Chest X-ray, AP view. Patient: 38 years old, sex F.
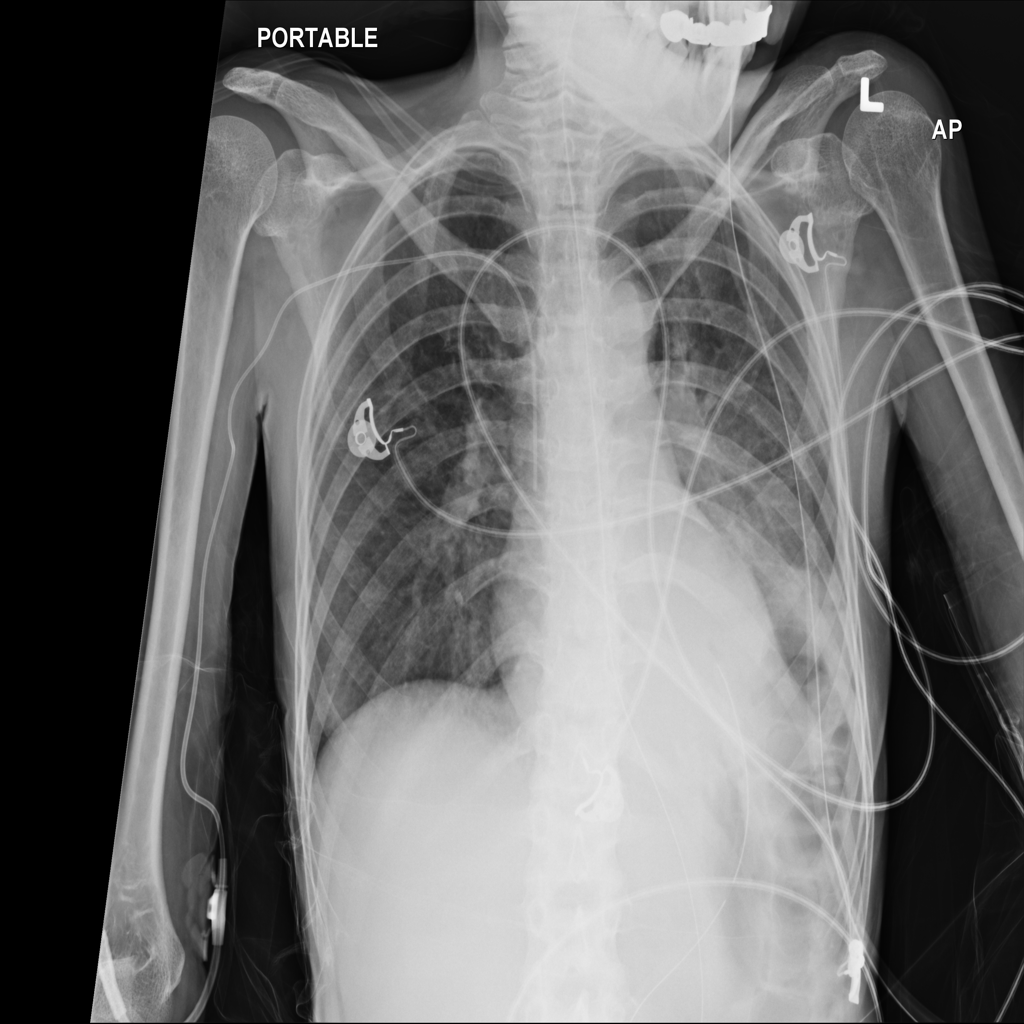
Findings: Consolidation